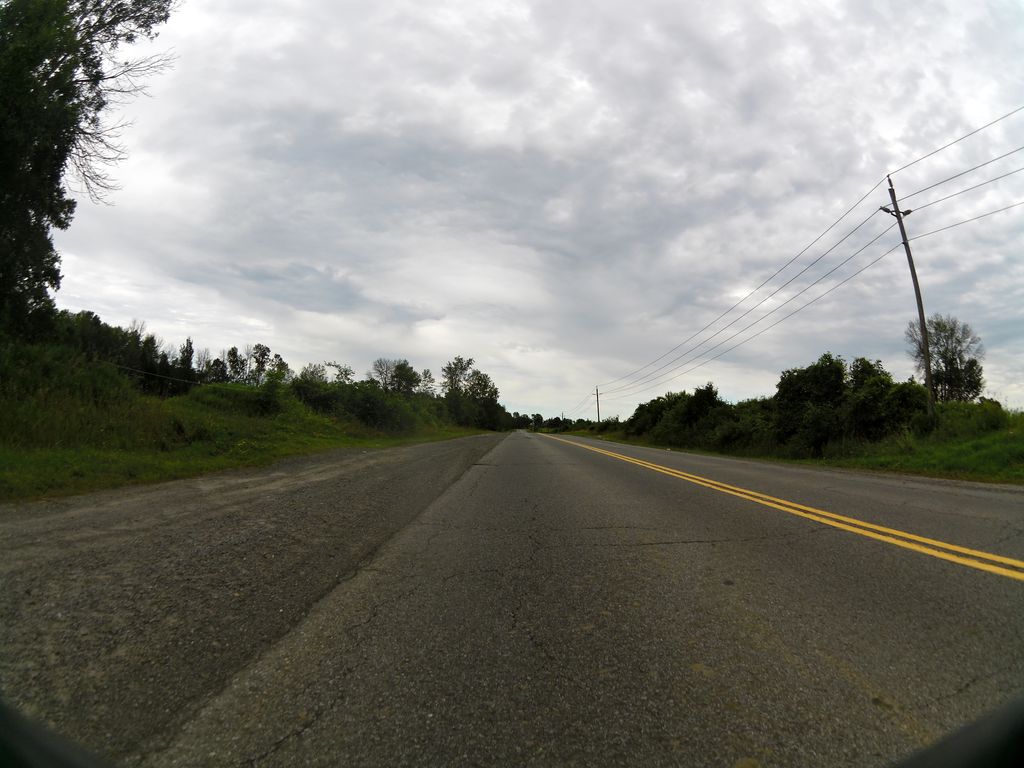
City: ottawa-gatineau